Interaction volume radius: 5 \u00c5
Interaction volume height: 35 \u00c5
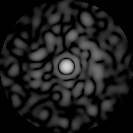
Disorder parameter: 0.8295